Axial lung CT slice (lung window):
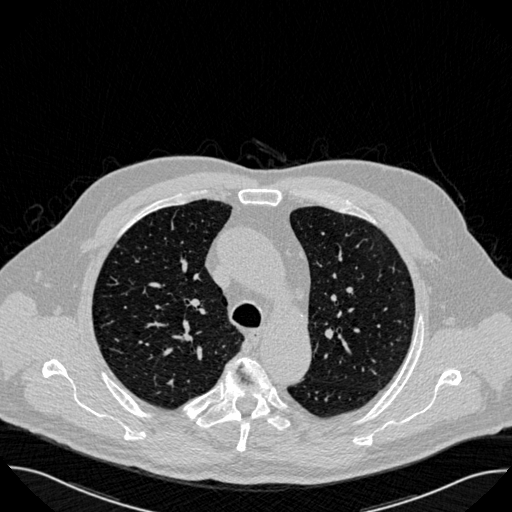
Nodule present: no